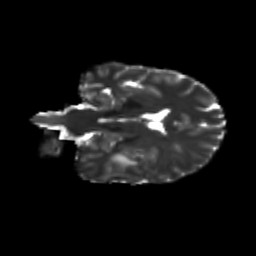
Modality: T2w
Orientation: coronal
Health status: ill
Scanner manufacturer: siemens
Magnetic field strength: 3 T
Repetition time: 13.7 s
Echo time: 0.098 s